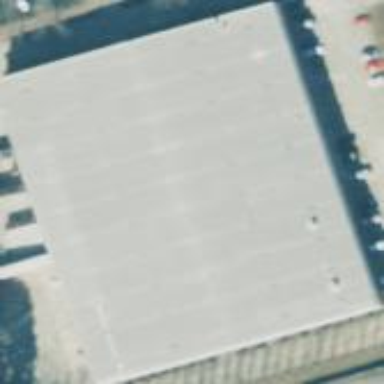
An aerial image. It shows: Warehouse.